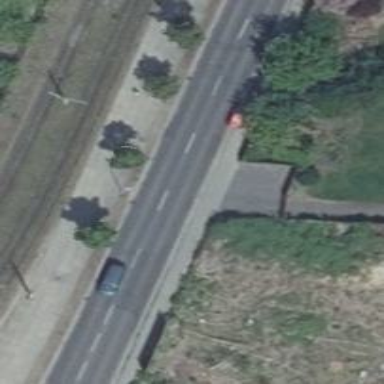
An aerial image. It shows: Platform for public transport. The platform is located by the road.